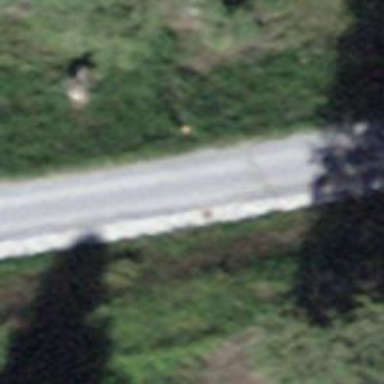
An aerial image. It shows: Well-maintained track road with grade 1 tracktype.